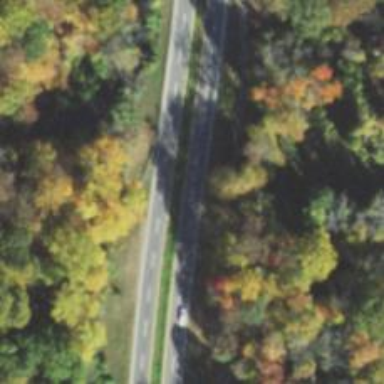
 categorized as trunk highway. This motorway allows high-speed traffic."